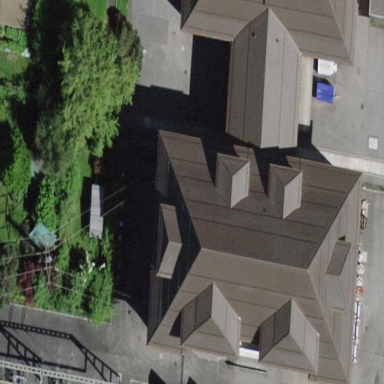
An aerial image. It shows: Industrial building.